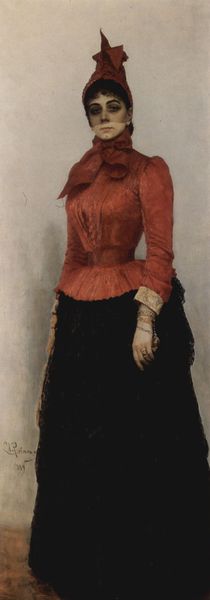
Titel: Porträt der Baronesse Warwara Iwanowa Ixkul von Hildenbrandt
Künstler: Ilja Jefimowitsch Repin
Standort: Moskva
Institution: Tretjakow-Galerie
Schlagwörter: gemälde, hand, schatten, weiß, braun, elegant, finger, frau, frisur, haar, handschuh, hintergrund, hut, kleid, mund, nase, ohrring, schmuck, schwarz, blick, dame, gürtel, rot, schal, schleier, tuch, beige, haube, hochformat, mode, rock, schleife, jacke, kappe, mütze, wand, arm, augen, bluse, falten, gesicht, kleidung, kragen, spitze, trauer, bild, bildnis, hände, portrait, porträt, signatur, öl, schlank, boden, auge, haare, kostüm, pose, standfigur, stehend, schleifen, locken, ohren, puffärmel, schulter, seide, taille, mieder, parkett, signatu, jugendstil, steif, witwe, kopftuch, streng, brauen, halstuch, aufrecht, robe, dreiviertelansicht, edel, rüschen, knöpfe, ring, dünn, hoch, foto, fotografie, eng, stolz, maske, ringe, ketten, hässlich, proträt, tasche, femme fatale, ganzfigur, armband, armbänder, armreif, geschnürt, oberteil, korsett, frisut, verhüllt, trauern, selbstbewusst, standbild, jahrhundert, corsage, schnürung, aristokratie, kape, schulterpolster, rotes halstuch, altmodisch, fotograf, schmuk, roter hut, emanzipiert, schwarzer rock, e, portr#t, ohrringen, elegangt, rüsschen, gürtzel, tai8lle, dunkle haarw, rote bluse, 19 jhd